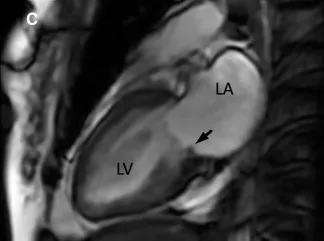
Evaluation of the mitral and pulmonary valve vegetations using cardiac computed tomography (CT) and cardiac magnetic resonance (CMR). (A,C) CT 2-chamber view and cine-CMR still image in end-systole showing a non-homogeneous, isodense mass involving the posterior leaflet of the mitral valve.
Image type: radiology (mri)